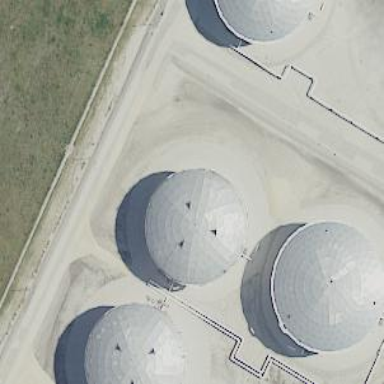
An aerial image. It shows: Storage tank created as man-made structure.